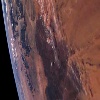
Label: land